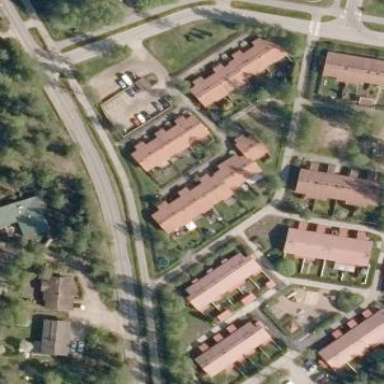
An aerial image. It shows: Residential terrace building.